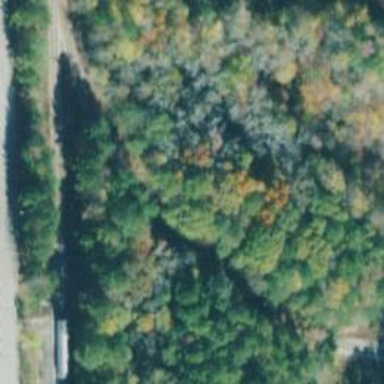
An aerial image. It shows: Rail spur service.